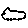
Label: cloud